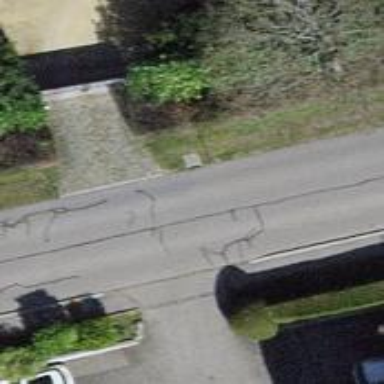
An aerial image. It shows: Tertiary road with asphalt surface.